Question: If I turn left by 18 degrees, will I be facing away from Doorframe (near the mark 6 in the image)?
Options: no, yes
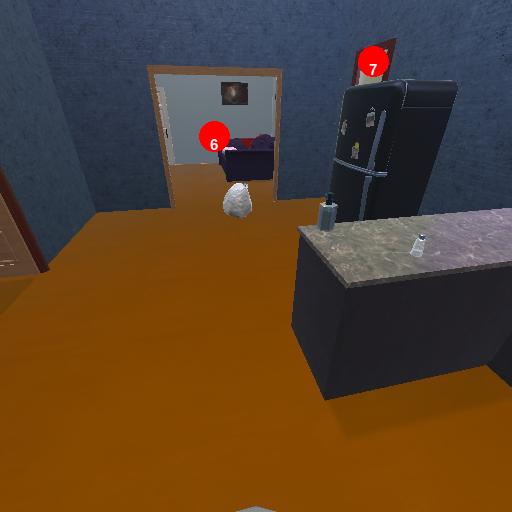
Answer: no